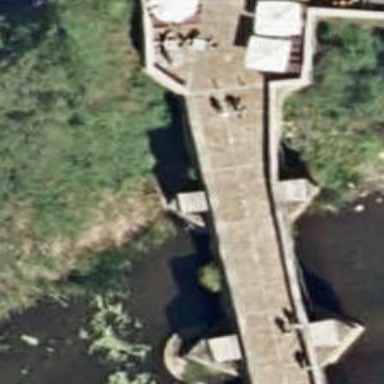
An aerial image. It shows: Pedestrian bridge made of paving stones. It features architectural artwork.